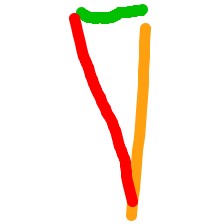
Shape: triangle